Question: i'm trying to realize a simple login page and i need to align some input text:
this is my css:
'''
body {
background-image: url(image/bg.jpg); background-size: 100%;
}
.content{
border: 1px solid gray;
margin-top:180px;
margin-left:380px;
background-color: #464749;
width:333px;
height: 352px;
padding: 58px 76px 0 76px;
color: #ebebeb;
font: 12px Arial, Helvetica, sans-serif;
}
span{
display:block;
margin-left: 30px;
}
input{
width: 205px;
padding: 10px 4px 6px 3px;
border: 1px solid #0d2c52;
background-color:#1e4f8a;
font-size: 16px;
}
.nameField{
display:inline;
width:80px;
text-align: right;
padding: 14px 10px 0 0;
margin:0 0 7px 0;
}
.inputField{
display:inline;
width:230px;
margin:0;
margin:0 0 7px 0;
}
'''
This is my html :
'''
<!DOCTYPE html PUBLIC "-//W3C//DTD HTML 4.01//EN"
"http://www.w3.org/TR/html4/strict.dtd">
<html xmlns="http://www.w3.org/1999/xhtml" lang="en">
<head>
<meta http-equiv="Content-Type" content="text/html; charset=utf-8" />
<title>Login</title>
<link rel="stylesheet" type="text/css" href="main.css" />
<!-- Date: 2012-05-30 -->
</head>
<body>
<div class="content">
<h2>Login</h2>
<span>
<div class="nameField">
Username:
</div>
<div class="inputField">
<input type="text" name="username" size="30" maxlength="2048"/>
</div>
</span>
<span><div class="nameField">
Password:
</div>
<div class="inputField"><input type="password" name="password" size="30" maxlength="2048"/>
</div>
</span>
</div>
</body>
</html>
'''
My output is:

How can i align that blue input text? can someone help me?? thanksssss
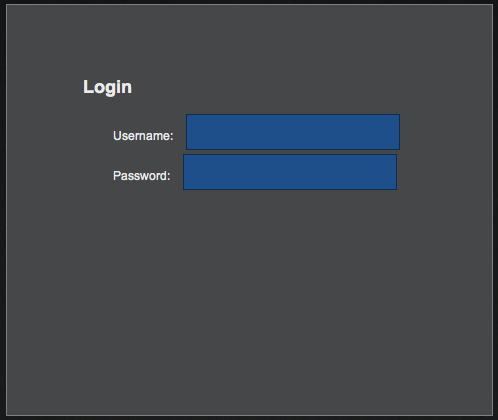
Answer: Drop the width on the inputField class and change the display on the nameField and inputField classes from inline to inline-block.
<URL>.
CSS:
'''
.nameField{
display:inline-block;
width:80px;
text-align: right;
padding: 14px 10px 0 0;
margin:0 0 7px 0;
}
.inputField{
display:inline-block;
width:130px;
margin:0;
margin:0 0 7px 0;
}
'''